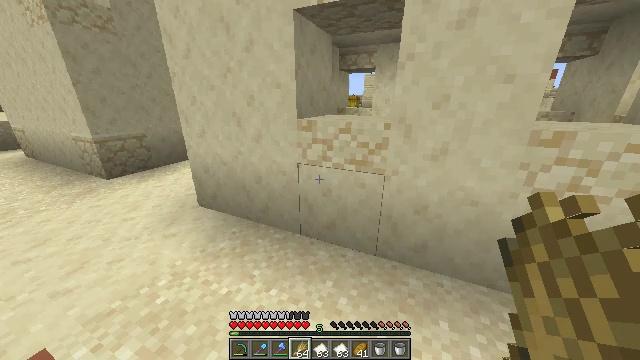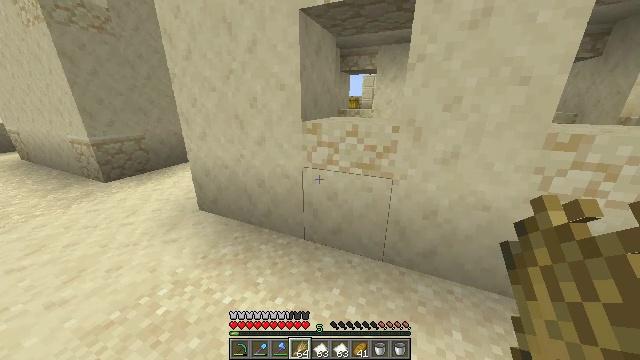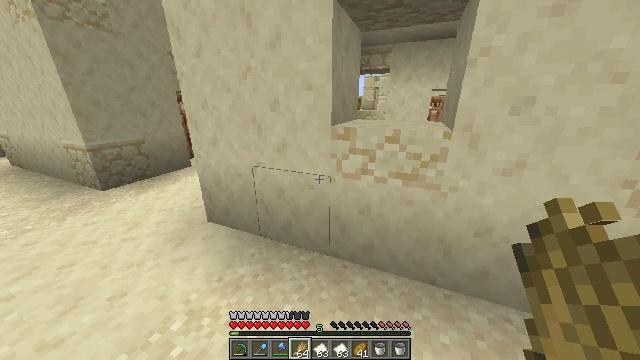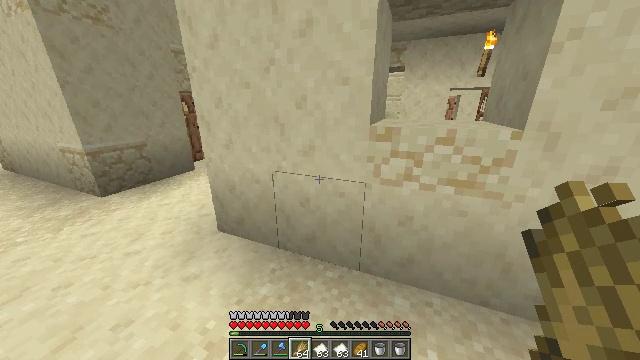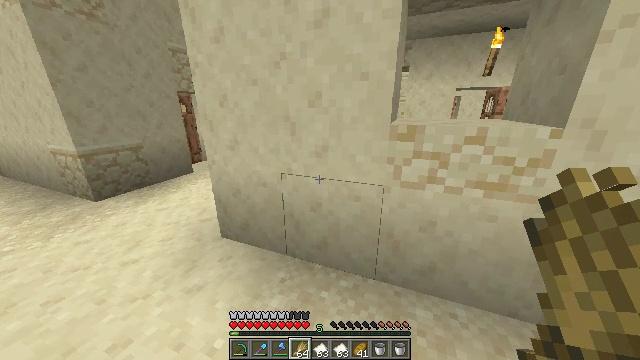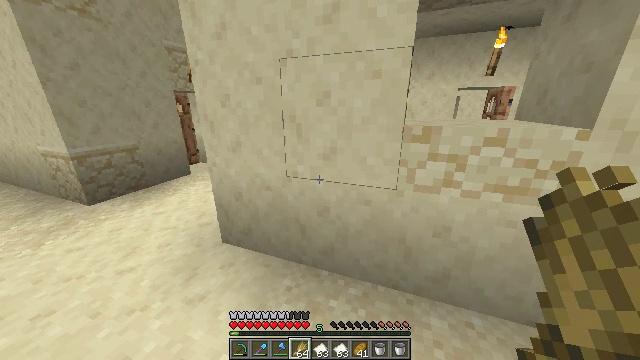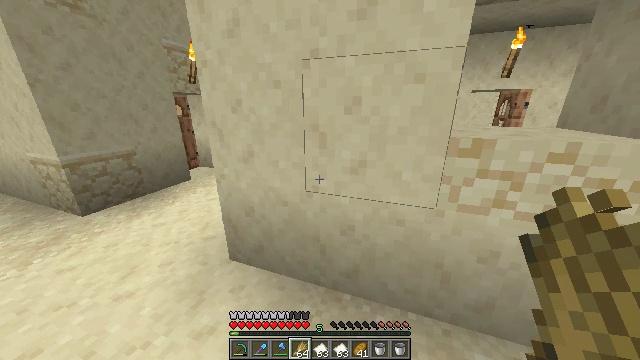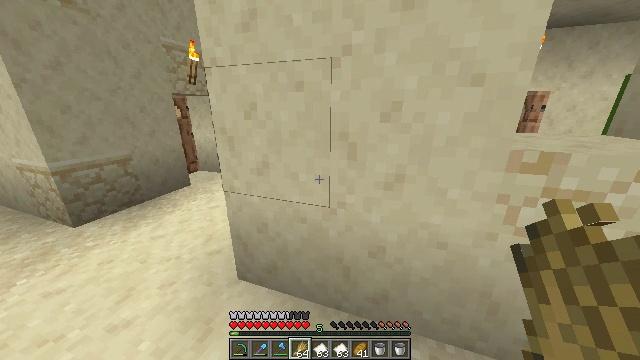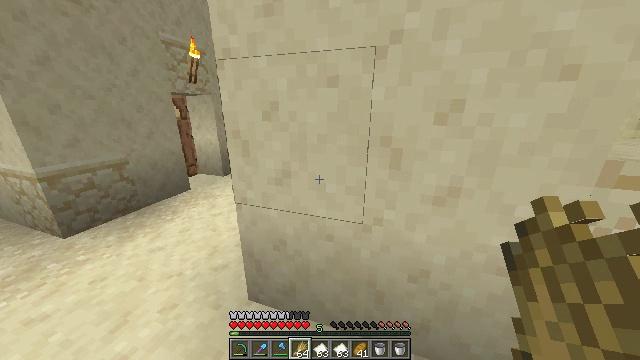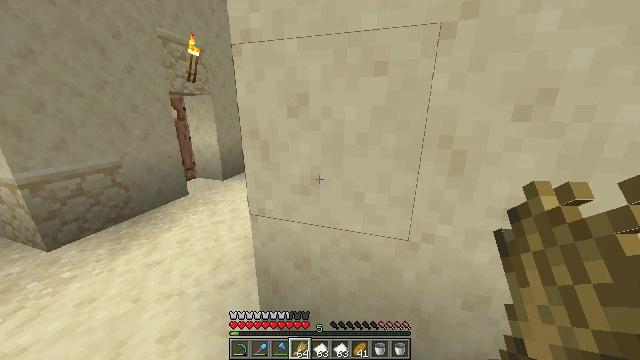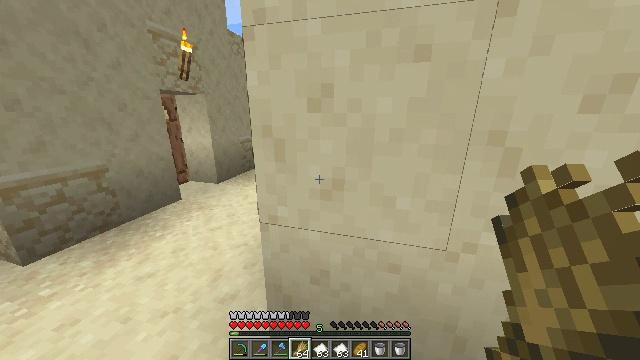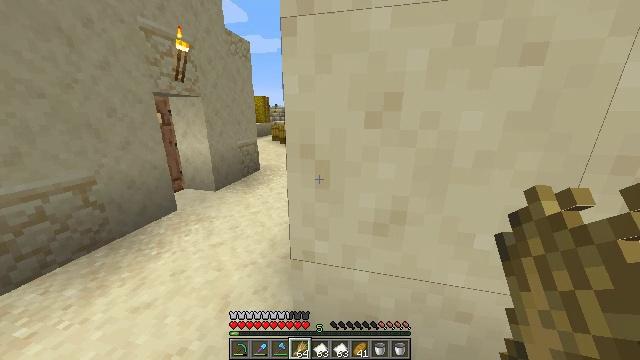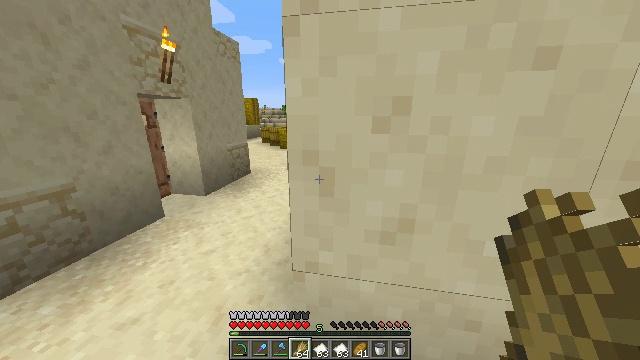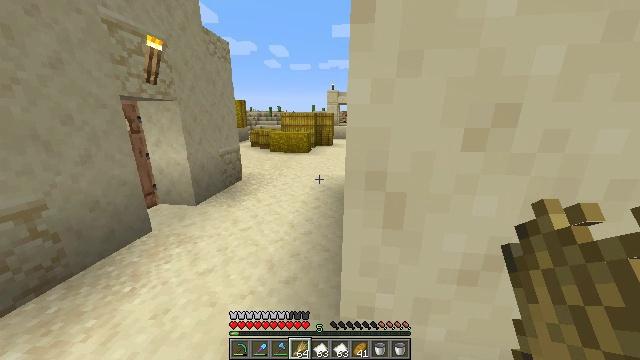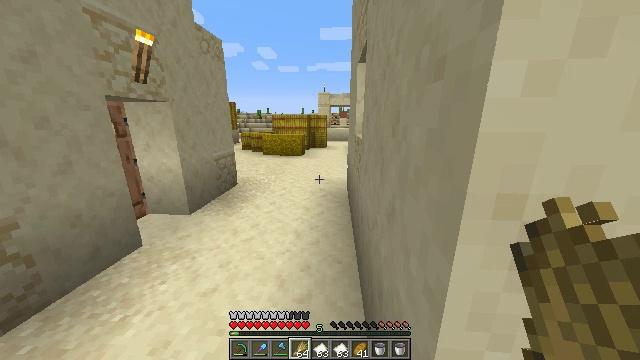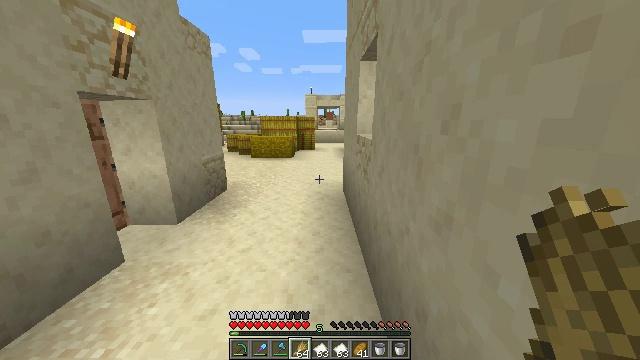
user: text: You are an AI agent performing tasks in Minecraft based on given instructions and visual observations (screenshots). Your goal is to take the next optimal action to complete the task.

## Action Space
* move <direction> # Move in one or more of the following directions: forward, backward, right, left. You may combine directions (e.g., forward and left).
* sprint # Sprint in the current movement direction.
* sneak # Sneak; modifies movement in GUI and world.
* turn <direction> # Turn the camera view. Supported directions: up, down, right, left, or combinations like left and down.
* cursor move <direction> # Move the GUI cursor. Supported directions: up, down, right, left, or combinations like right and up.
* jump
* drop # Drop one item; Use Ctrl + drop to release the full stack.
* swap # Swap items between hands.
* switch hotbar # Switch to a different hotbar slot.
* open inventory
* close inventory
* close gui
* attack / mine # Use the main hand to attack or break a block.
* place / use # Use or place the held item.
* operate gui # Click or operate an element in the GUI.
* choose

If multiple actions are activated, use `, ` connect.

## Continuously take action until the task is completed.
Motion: motion action
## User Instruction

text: Break the smooth sandstone to collect it.
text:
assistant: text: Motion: move forward and move left, sprint
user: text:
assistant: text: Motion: move forward and move left, sprint
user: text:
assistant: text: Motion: move forward and move left, sprint
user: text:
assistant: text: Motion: move forward and move left, sprint
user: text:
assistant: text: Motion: move forward and move left, sprint
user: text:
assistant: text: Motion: move forward and move left, sprint
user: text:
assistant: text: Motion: move forward and move left, sprint
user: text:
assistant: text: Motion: move forward and move left, sprint
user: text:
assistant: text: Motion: move forward and move left, sprint, turn right
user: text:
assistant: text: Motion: move forward and move left, sprint, turn right
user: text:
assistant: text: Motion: move forward and move left, sprint, turn right
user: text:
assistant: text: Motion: move forward and move left, sprint, turn right
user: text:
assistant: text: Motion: move forward and move left, sprint, turn right
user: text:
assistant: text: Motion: move forward and move left, sprint, turn right
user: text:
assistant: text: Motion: move forward and move left, sprint, turn right
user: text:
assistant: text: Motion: move forward and move left, sprint, turn right
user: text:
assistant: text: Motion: move forward and move left, sprint, turn right
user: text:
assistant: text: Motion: move forward and move left, sprint, turn right
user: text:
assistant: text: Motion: move forward and move left, sprint, turn right
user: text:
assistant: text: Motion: move forward and move left, sprint, turn right
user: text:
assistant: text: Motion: move forward and move left, sprint, turn right
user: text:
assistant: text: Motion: move forward and move left, sprint, turn right
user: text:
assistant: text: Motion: move forward and move left, sprint, turn right
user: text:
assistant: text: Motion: move forward and move left, sprint
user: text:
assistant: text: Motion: move forward and move left, sprint
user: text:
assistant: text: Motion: move forward and move left, sprint
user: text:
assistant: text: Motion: move forward and move left, sprint, turn right
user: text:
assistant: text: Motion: move forward and move left, sprint, turn right
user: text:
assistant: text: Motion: move forward and move left, sprint, turn right
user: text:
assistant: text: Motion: move forward and move left, sprint, turn right